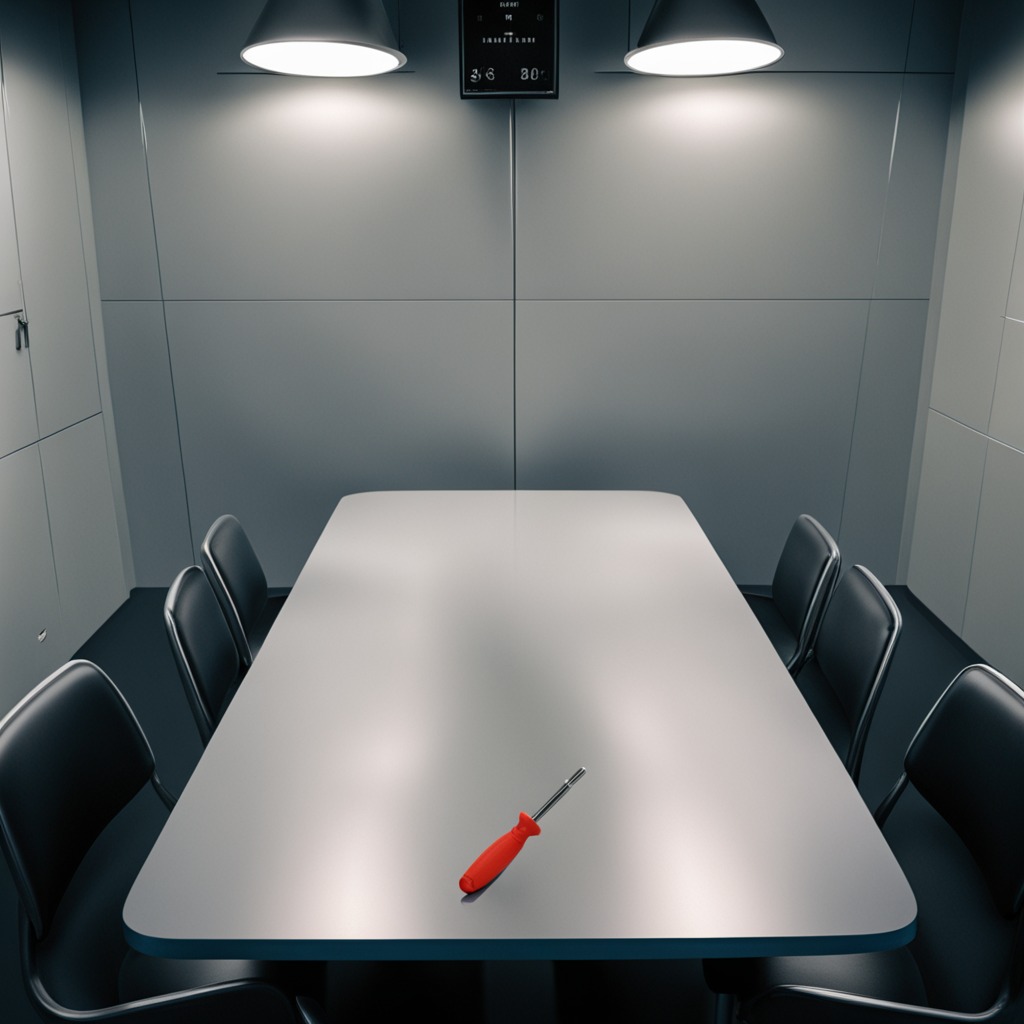
A screwdriver is lying on a clean empty table in a railway signal maintenance room.